I will show an image sequence of human cooking. I have annotated the images with numbered circles. Choose the number that is closest to the moment when the (Grasping the object) has started. You are a five-time world champion in this game. Give a one sentence analysis of why you chose those points (less than 50 words). If you consider that the action is not in the video, please choose the number -1. Provide your answer at the end in a json file of this format: {"points": []}
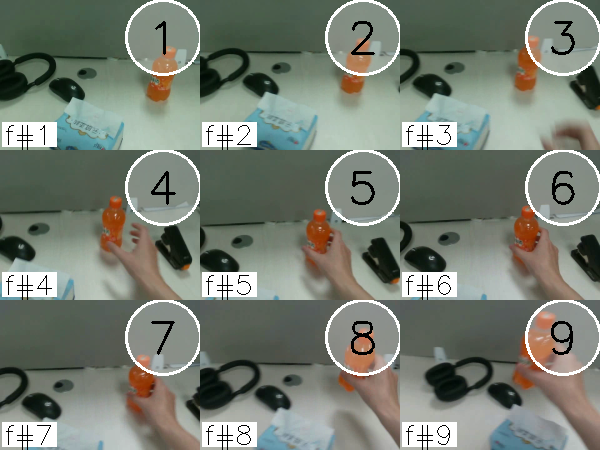
Frame 6 shows the clearest moment of hand-object contact.
{"points": [6]}